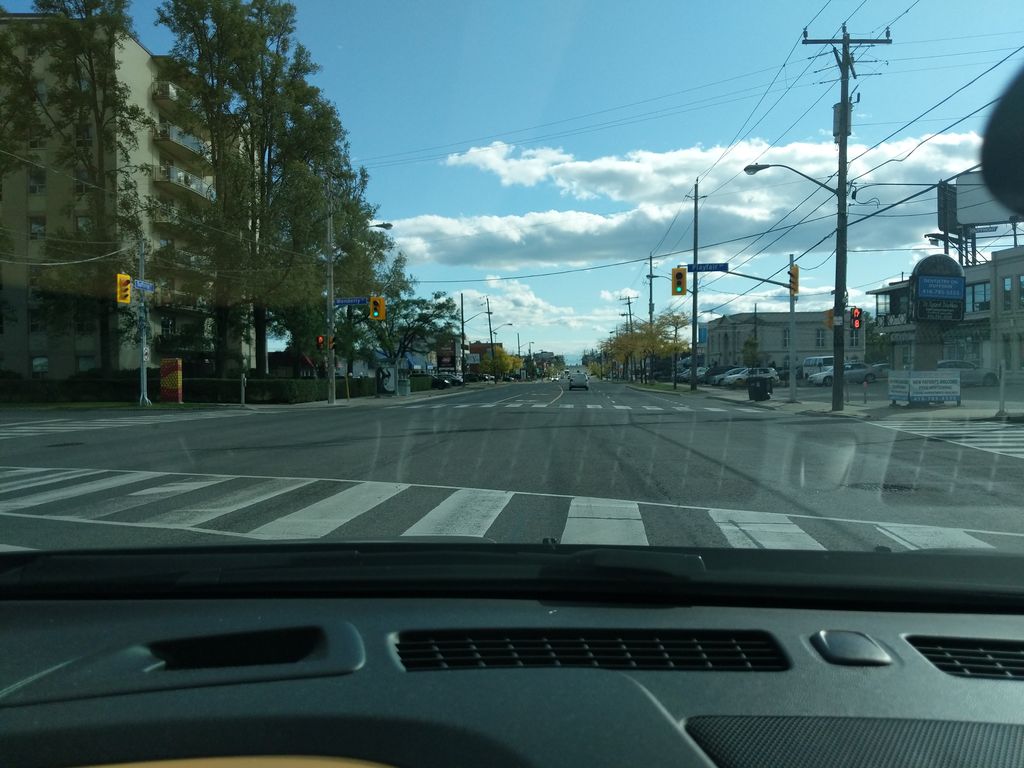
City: toronto